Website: bh-photo
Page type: account-dashboard
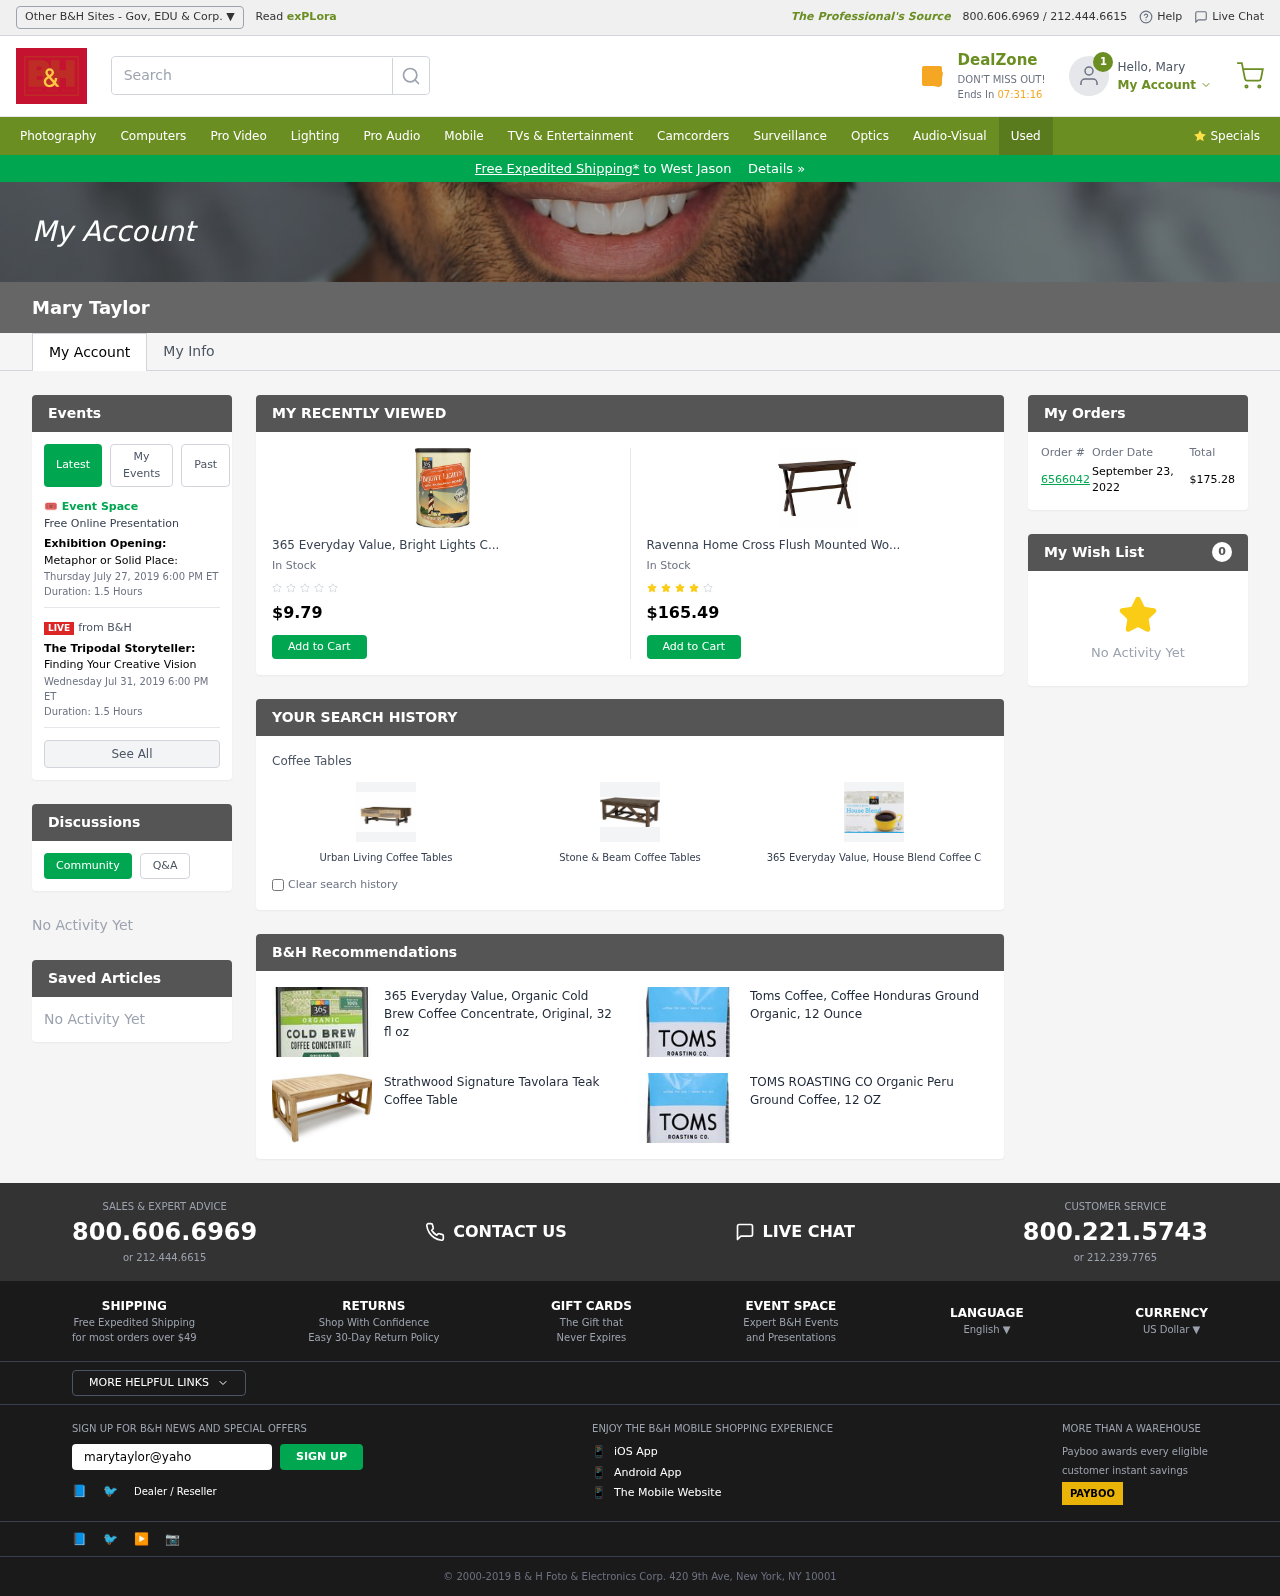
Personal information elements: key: PII_CITY
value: West Jason
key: PII_EMAIL
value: marytaylor@yahoo.com
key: PII_FIRSTNAME
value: Mary
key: PII_FULLNAME
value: Mary Taylor
Product elements: key: PRODUCT1_NAME
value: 365 Everyday Value, Bright Lights Coffee, 11 oz
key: PRODUCT1_PRICE
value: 9.79
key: PRODUCT2_NAME
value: Ravenna Home Cross Flush Mounted Wooden Coffee Table
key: PRODUCT2_PRICE
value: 165.49
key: PRODUCT3_ITEM_CATEGORY
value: Coffee Tables
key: PRODUCT3_NAME
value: Urban Living Coffee Tables
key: PRODUCT4_NAME
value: Stone & Beam Coffee Tables
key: PRODUCT5_NAME
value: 365 Everyday Value, House Blend Coffee Capsules, 12 ct
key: PRODUCT6_NAME
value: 365 Everyday Value, Organic Cold Brew Coffee Concentrate, Original, 32 fl oz
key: PRODUCT7_NAME
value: Toms Coffee, Coffee Honduras Ground Organic, 12 Ounce
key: PRODUCT8_NAME
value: Strathwood Signature Tavolara Teak Coffee Table
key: PRODUCT9_NAME
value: TOMS ROASTING CO Organic Peru Ground Coffee, 12 OZ
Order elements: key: ORDER_ID
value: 6566042
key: ORDER_DATE
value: September 23, 2022
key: ORDER_TOTAL
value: $175.28
Other elements: key: WISHLIST_COUNT
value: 0